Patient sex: F
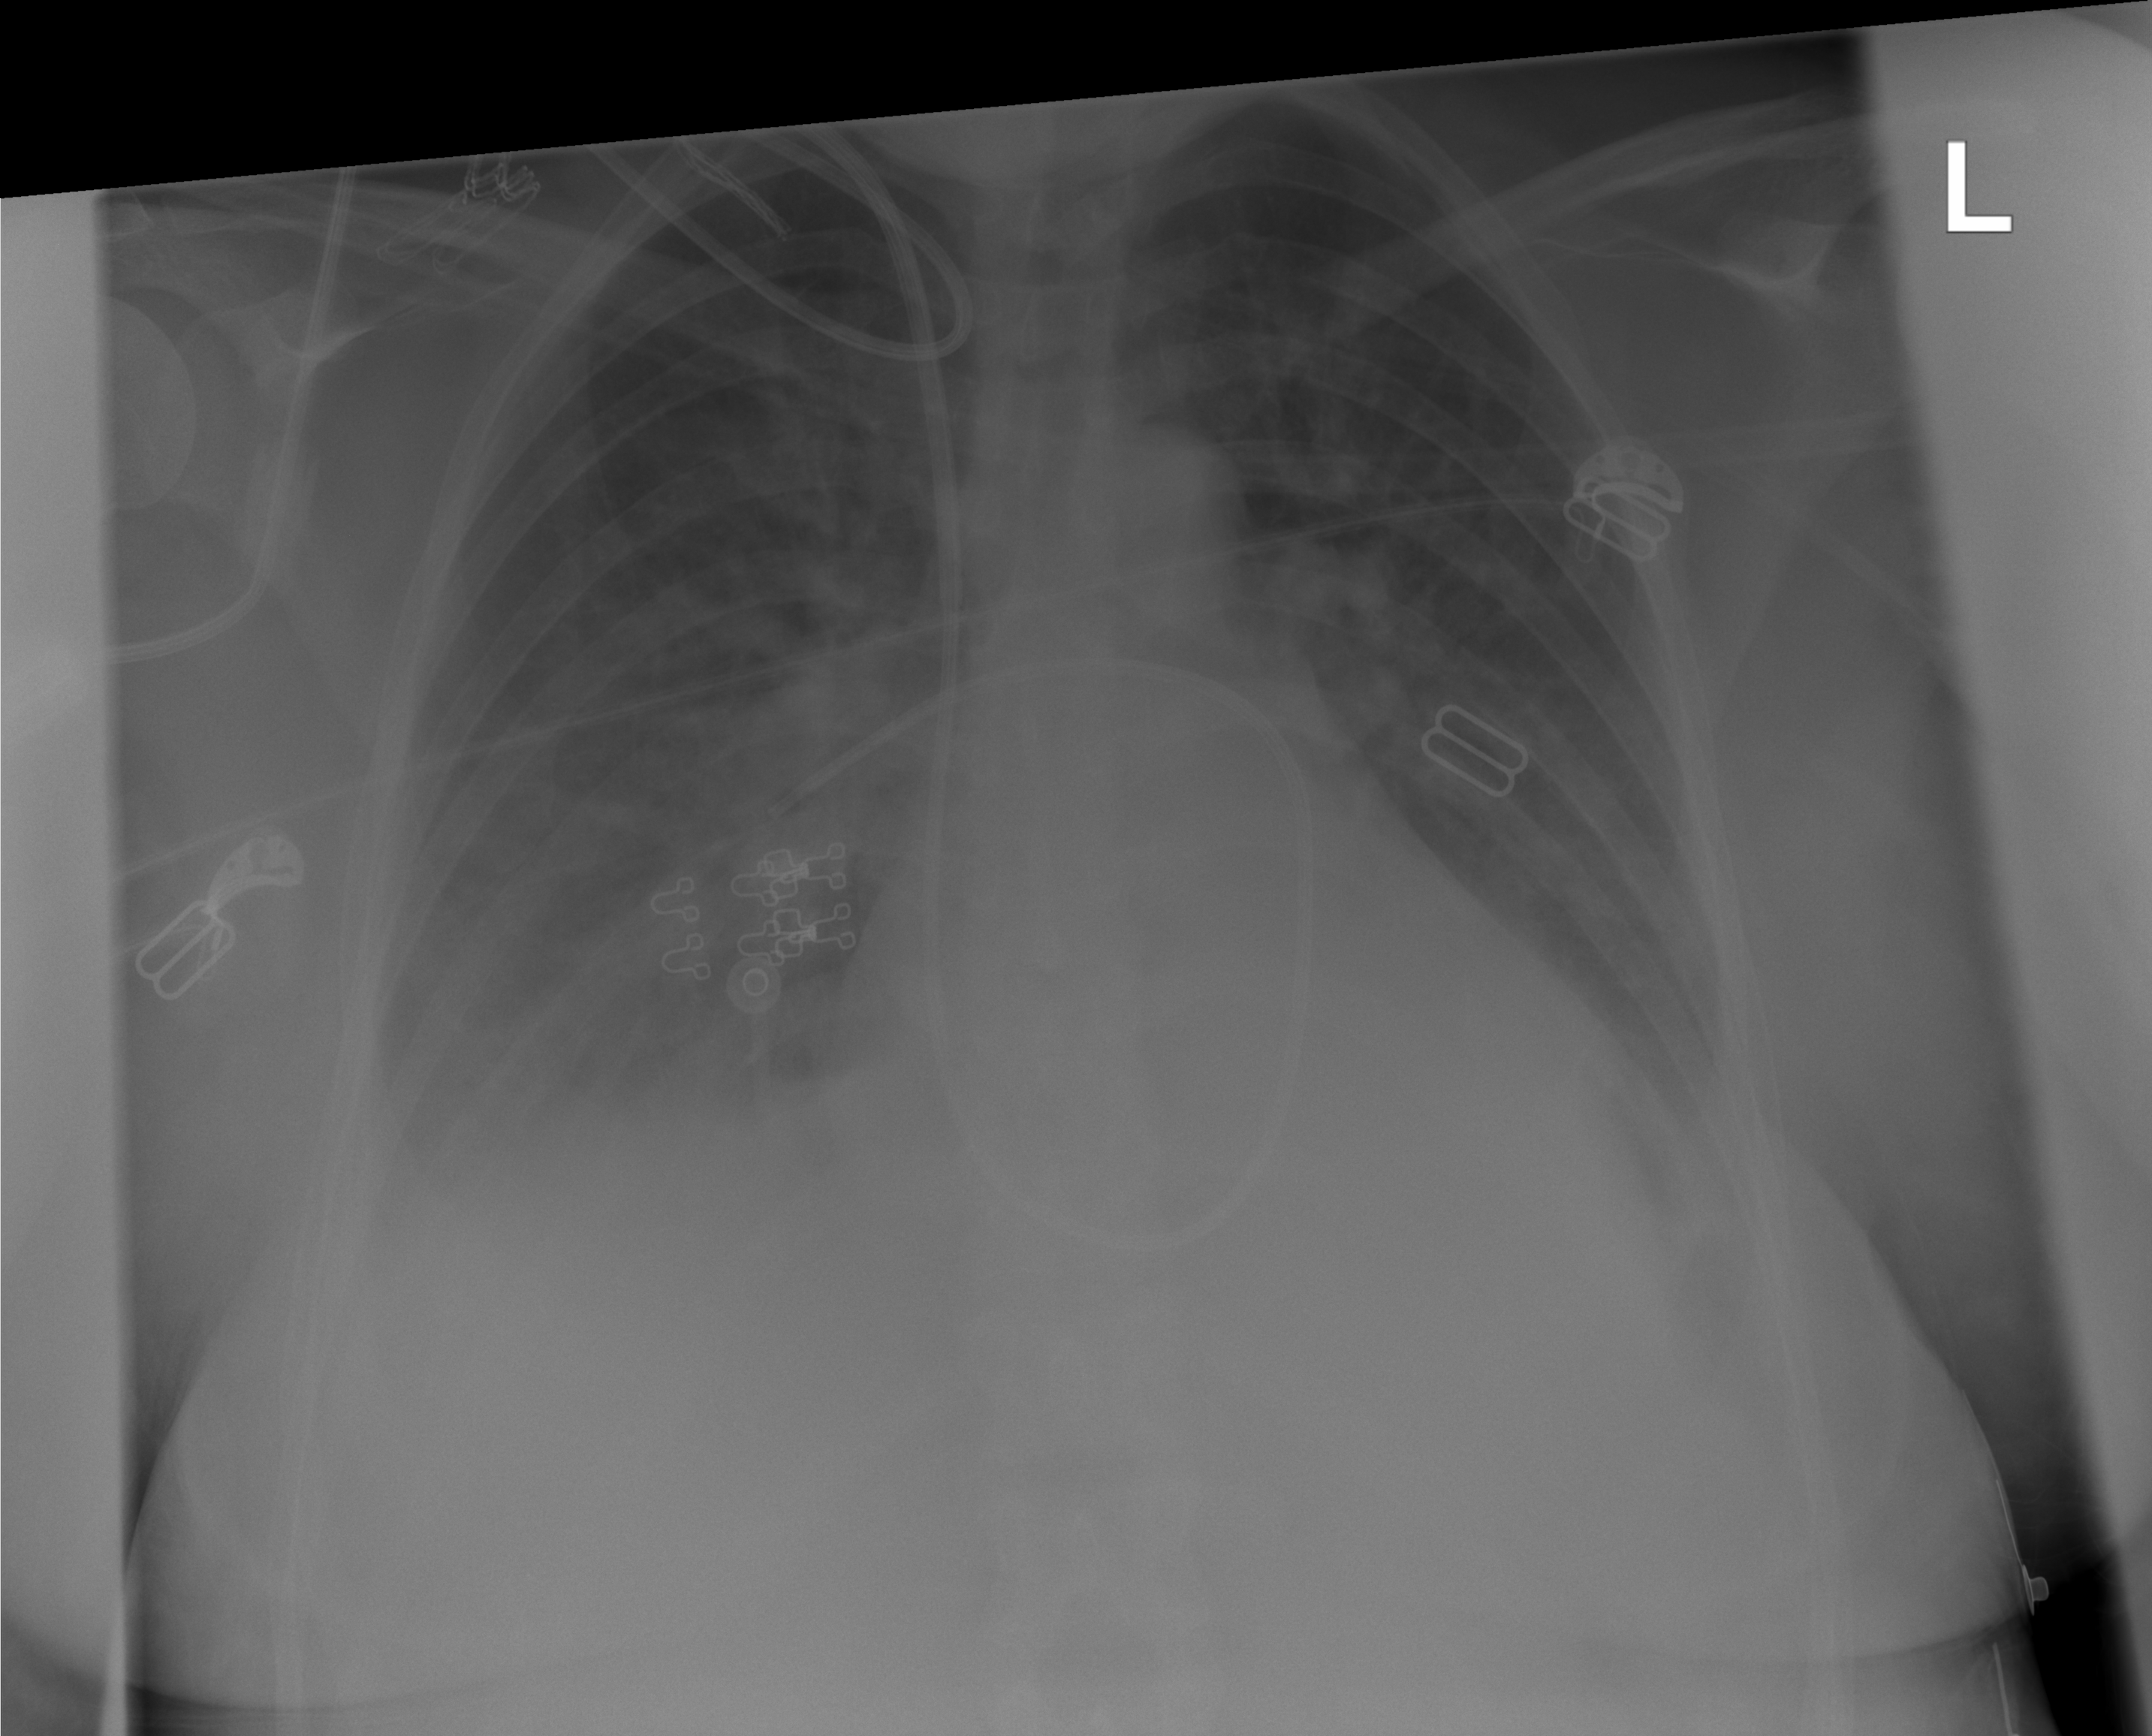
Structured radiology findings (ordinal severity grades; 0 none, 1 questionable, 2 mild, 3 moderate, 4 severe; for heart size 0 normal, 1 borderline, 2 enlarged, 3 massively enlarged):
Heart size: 2
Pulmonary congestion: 2
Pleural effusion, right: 3
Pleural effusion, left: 2
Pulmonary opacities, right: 0
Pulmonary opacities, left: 0
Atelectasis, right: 2
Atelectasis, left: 2